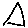
Label: triangle